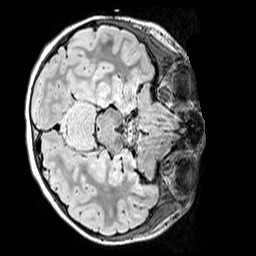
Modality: FLAIR
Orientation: axial
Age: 11
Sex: female
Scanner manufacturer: siemens
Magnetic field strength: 3 T
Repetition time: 5 s
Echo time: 0.388 s